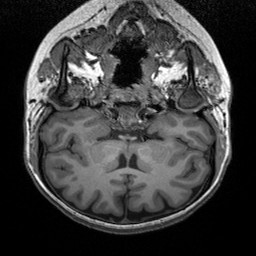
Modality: T1w
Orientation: sagittal